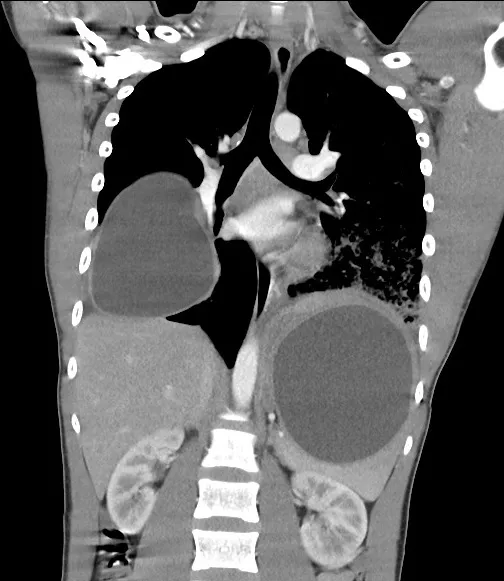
Computed tomography chest scan (axial view).
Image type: radiology (ct)